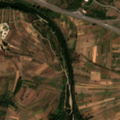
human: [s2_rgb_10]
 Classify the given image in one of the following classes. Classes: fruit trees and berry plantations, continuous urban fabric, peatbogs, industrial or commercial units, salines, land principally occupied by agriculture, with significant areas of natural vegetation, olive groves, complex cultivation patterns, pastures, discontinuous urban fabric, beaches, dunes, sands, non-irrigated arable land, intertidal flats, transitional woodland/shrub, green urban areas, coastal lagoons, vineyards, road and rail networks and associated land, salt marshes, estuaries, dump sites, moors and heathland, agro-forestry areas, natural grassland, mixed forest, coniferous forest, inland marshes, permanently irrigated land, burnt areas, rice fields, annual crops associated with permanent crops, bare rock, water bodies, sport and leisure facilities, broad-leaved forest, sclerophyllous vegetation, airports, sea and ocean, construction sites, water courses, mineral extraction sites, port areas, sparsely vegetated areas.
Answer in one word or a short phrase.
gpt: discontinuous urban fabric, industrial or commercial units, non-irrigated arable land, complex cultivation patterns, land principally occupied by agriculture, with significant areas of natural vegetation, inland marshes, water courses